Question: I wonder if i can set the direction of the excel sheet to right-to-left ...
I am using JXL Api.
thanks in advance

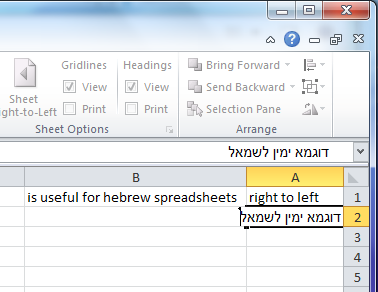
Answer: This can be done manually <URL>
> The Right-to-left option in the Excel Options dialog box orients new
worksheets from right to left. The setting does not apply to the
worksheet currently displayed. You can have worksheets oriented right
to left and left to right in the same workbook.
1. Click the Microsoft Office Button, and then click Excel Options. Where is the Excel Options button?
2. Click International.
3. Under Right-to-left and Default direction, click Right-to-left, and then click OK.
4. Insert a new worksheet, or open a new workbook.
5. In the Windows taskbar (or on the Language bar, if it is visible), click the Language icon , and then click the name of the right-to-left language that you want to use.
6. If you need to change the direction of the text, click the Right-to-left button on the Data tab in the Font Alignment group.
It seems JXL api doesn't support this feature. You can have a look at <URL> which is more appropriate for this kind of requirement. Implementation will be similar to these:
Poi way:
'''
XSSFSheet sheet = workbook.createSheet();
sheet.getCTWorksheet().getSheetViews().getSheetViewArray(0).setRightToLeft(true);
'''
Via Jexcel:
'''
final Application application = ...;
application.getOleMessageLoop().doInvokeAndWait(new Runnable() {
public void run() {
_Application app = application.getPeer();
app.setDefaultSheetDirection(new Int32(LocaleID.LOCALE_USER_DEFAULT), new Int32(Constants.xlRTL));
}
});
'''
About poi: <URL>.
Btw, if you try the use 'setExcelRegionalSettings(IL)' or 'setExcelRegionalSettings(IL-JM)' is not going to work because these are the only supported countries by JXL:
'''
public static final jxl.biff.CountryCode USA;
public static final jxl.biff.CountryCode CANADA;
public static final jxl.biff.CountryCode GREECE;
public static final jxl.biff.CountryCode NETHERLANDS;
public static final jxl.biff.CountryCode BELGIUM;
public static final jxl.biff.CountryCode FRANCE;
public static final jxl.biff.CountryCode SPAIN;
public static final jxl.biff.CountryCode ITALY;
public static final jxl.biff.CountryCode SWITZERLAND;
public static final jxl.biff.CountryCode UK;
public static final jxl.biff.CountryCode DENMARK;
public static final jxl.biff.CountryCode SWEDEN;
public static final jxl.biff.CountryCode NORWAY;
public static final jxl.biff.CountryCode GERMANY;
public static final jxl.biff.CountryCode PHILIPPINES;
public static final jxl.biff.CountryCode CHINA;
public static final jxl.biff.CountryCode INDIA;
public static final jxl.biff.CountryCode UNKNOWN;
'''